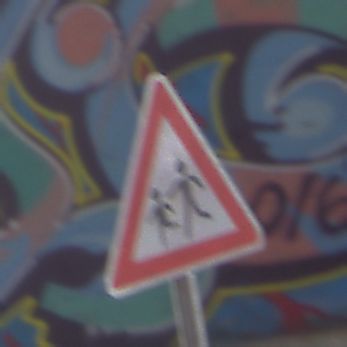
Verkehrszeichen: KinderRechts
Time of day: Midday
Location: Roofed (Special)
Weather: Overcast
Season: NotSpecified
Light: Natural